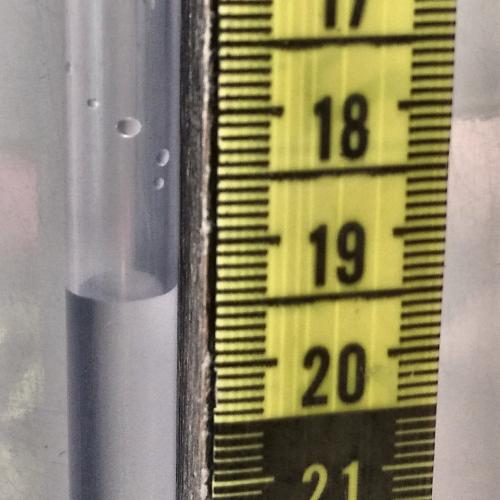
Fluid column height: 19.4 cm